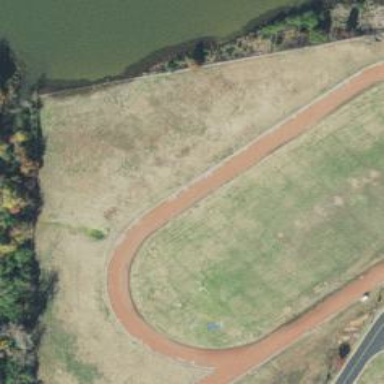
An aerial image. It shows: Track in leisure land.